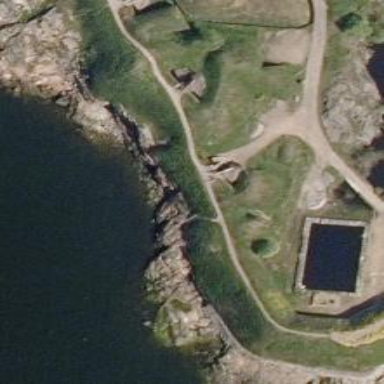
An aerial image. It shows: Military attraction featuring historic bunker with cannon.